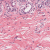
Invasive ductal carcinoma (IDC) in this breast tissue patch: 0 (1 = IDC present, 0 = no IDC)